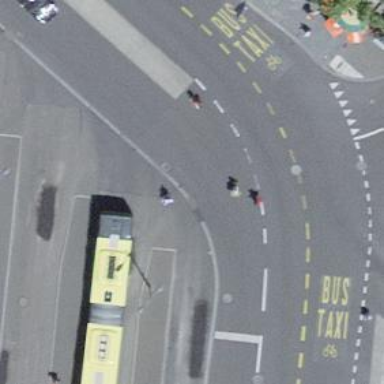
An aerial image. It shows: Tertiary road with asphalt surface. There is bus lane on the right and shared bus and cycle lane on the right.